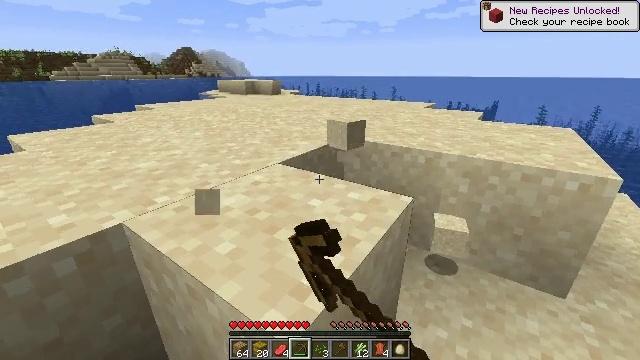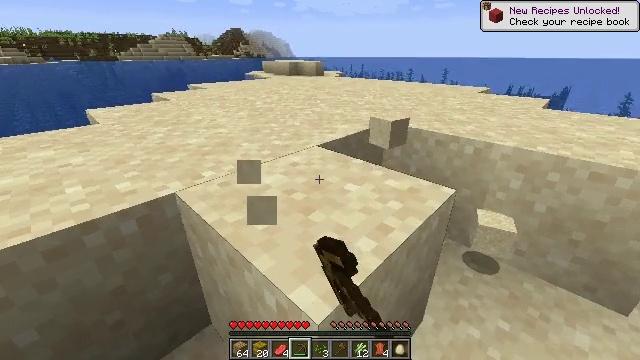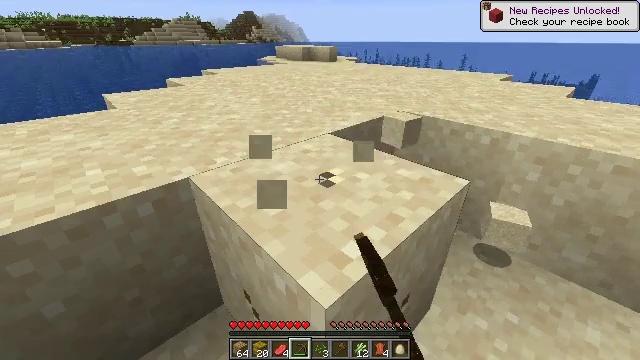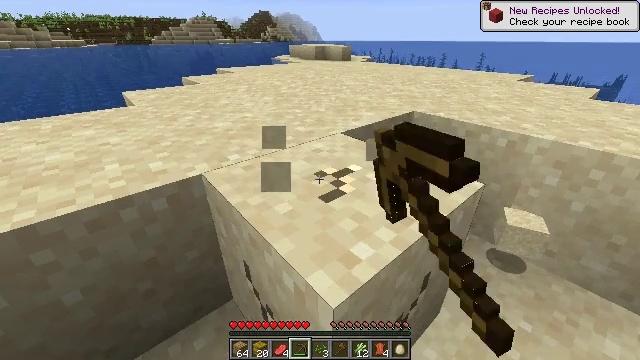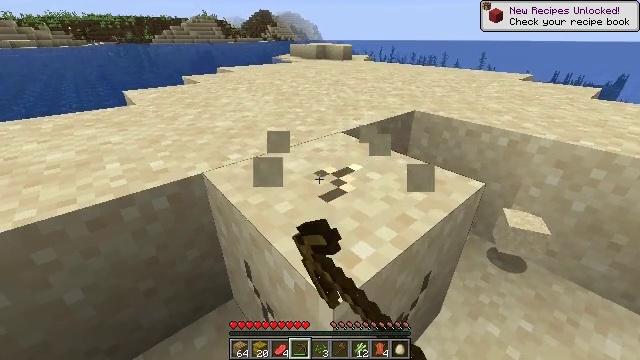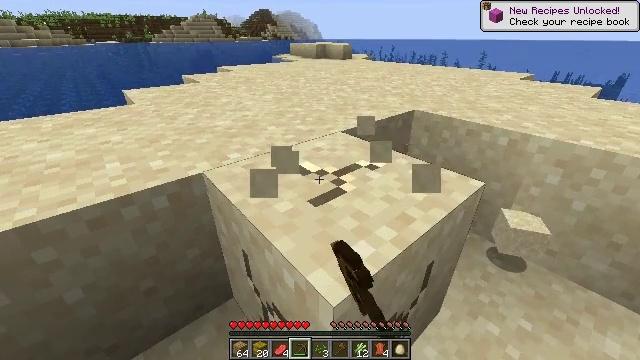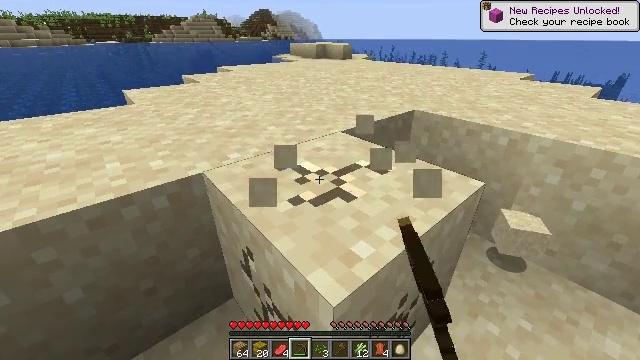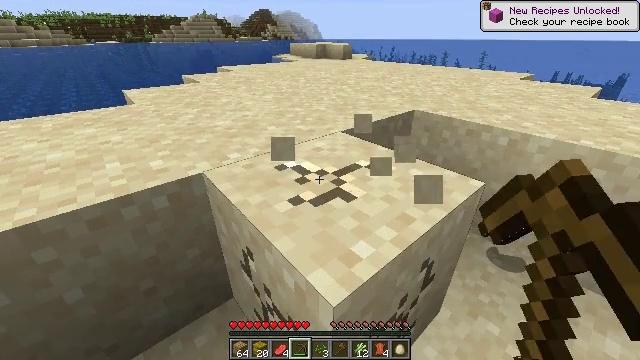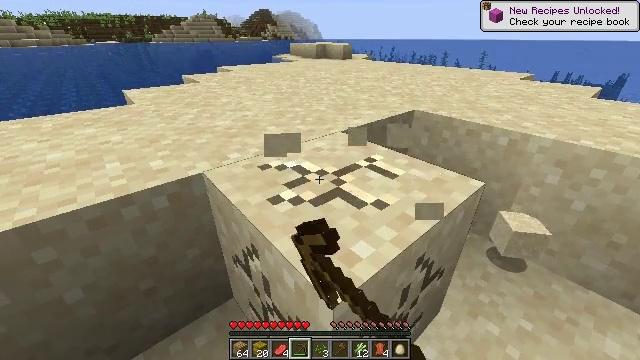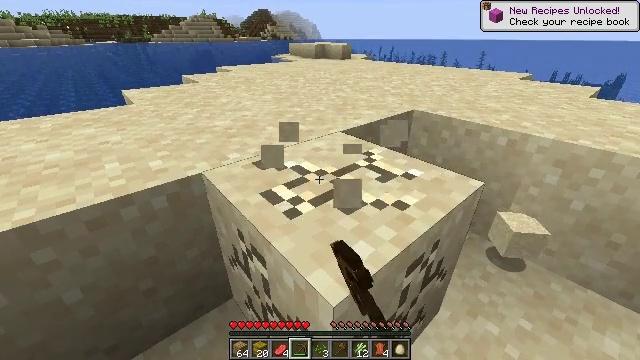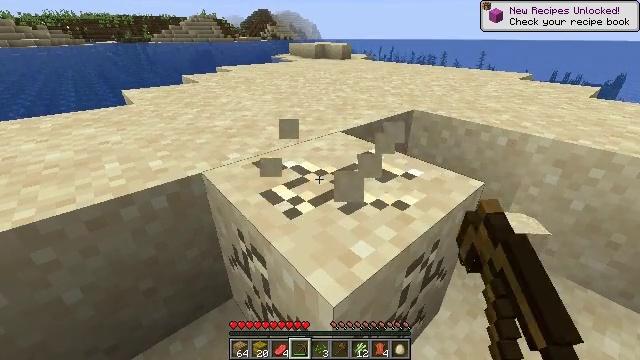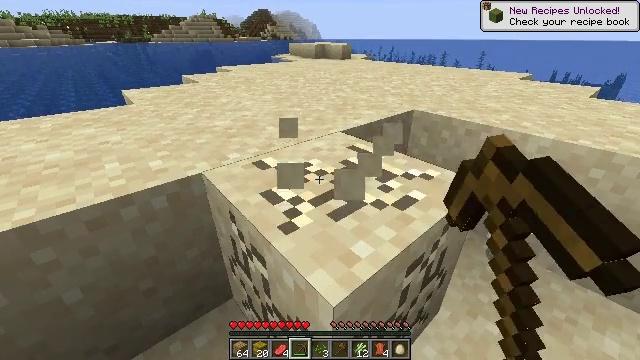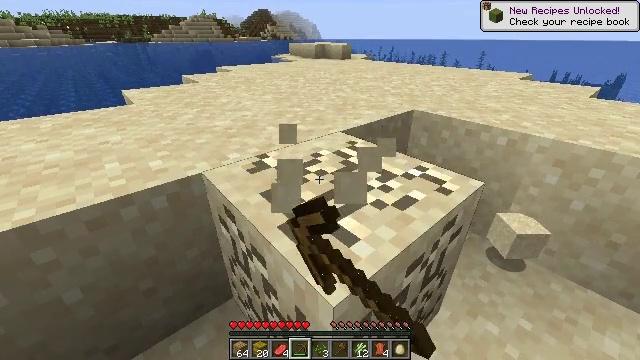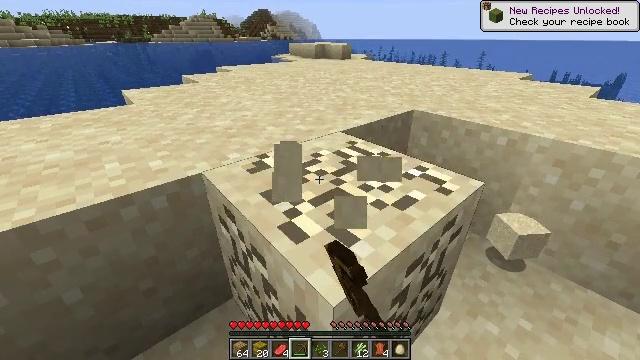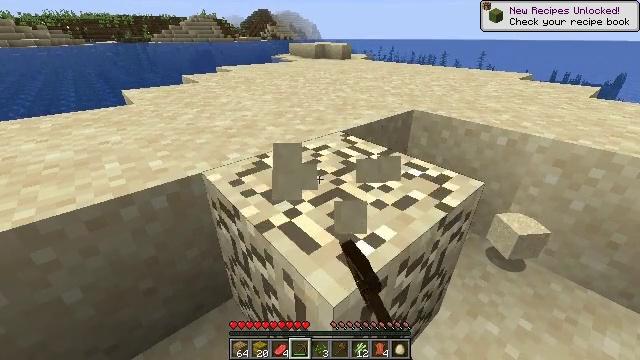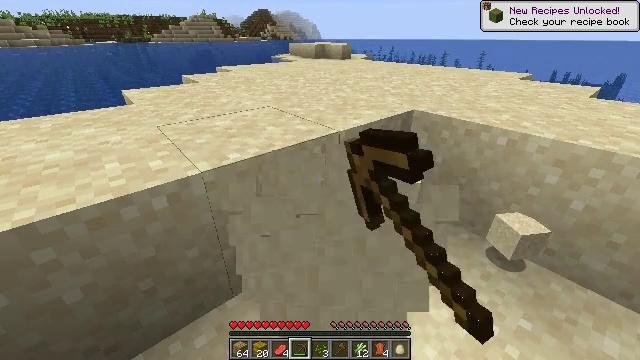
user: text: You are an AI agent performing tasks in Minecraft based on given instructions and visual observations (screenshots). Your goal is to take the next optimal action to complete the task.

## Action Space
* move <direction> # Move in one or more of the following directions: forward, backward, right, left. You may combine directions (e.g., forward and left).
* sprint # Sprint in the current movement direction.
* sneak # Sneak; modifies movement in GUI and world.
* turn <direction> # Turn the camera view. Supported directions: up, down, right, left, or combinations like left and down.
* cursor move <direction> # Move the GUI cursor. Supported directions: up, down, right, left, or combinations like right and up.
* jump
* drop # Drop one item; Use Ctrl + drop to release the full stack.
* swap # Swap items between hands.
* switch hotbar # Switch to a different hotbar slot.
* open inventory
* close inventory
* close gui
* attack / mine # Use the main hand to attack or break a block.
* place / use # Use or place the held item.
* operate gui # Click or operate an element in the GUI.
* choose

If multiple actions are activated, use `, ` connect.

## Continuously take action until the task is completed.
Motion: motion action
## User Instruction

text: Gather sand from the desert.
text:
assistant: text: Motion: turn left and down, attack / mine
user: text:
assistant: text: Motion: turn left and down, attack / mine
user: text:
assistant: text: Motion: turn left, attack / mine
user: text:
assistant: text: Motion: attack / mine
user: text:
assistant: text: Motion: attack / mine
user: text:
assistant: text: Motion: attack / mine
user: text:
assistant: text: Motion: attack / mine
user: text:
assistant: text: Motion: attack / mine
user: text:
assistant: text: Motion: attack / mine
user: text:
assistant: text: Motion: attack / mine
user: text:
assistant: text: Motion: attack / mine
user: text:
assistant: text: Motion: attack / mine
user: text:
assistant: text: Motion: attack / mine
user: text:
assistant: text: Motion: attack / mine
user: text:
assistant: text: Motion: attack / mine
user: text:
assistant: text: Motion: attack / mine
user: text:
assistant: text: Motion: attack / mine
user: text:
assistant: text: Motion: attack / mine
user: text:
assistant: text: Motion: attack / mine
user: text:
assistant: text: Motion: attack / mine
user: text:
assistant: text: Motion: attack / mine
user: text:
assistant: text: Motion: turn left, attack / mine
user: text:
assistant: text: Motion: turn left and up, attack / mine
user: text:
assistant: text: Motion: turn left, attack / mine
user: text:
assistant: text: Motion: attack / mine
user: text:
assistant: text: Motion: move forward, attack / mine
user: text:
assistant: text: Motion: move forward, attack / mine
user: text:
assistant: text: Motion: move forward, attack / mine
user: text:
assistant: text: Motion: move forward, attack / mine
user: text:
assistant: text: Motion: move forward, attack / mine